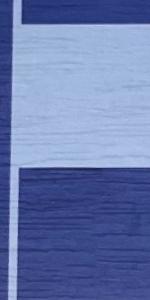
Label: Empty